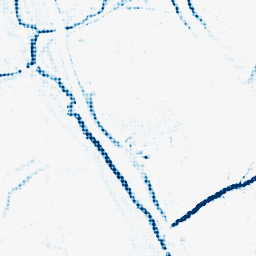
Category: morphological
Decomposition family: morphological_diamond
Decomposition parameters: operation: closing
radius: 5
Upsampling method: sinc_blackman
Upsampling parameters: scale: 8
kernel_size: 8
Upsampling scale: 8